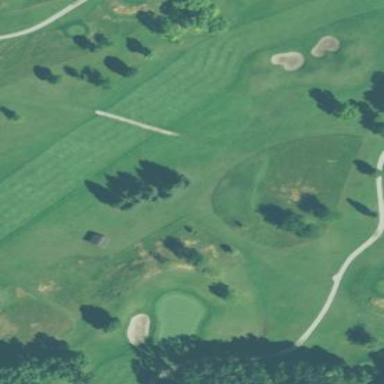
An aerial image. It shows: Rough grassy area used for golf.